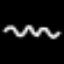
Label: squiggle